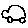
Label: car